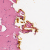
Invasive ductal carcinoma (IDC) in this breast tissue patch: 0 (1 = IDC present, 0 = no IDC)